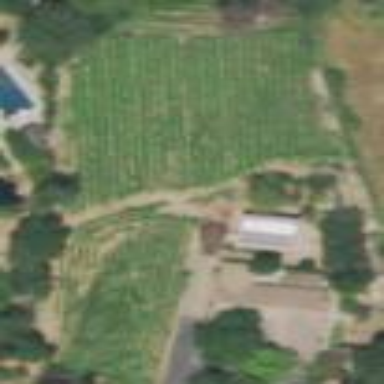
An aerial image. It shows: Orchard filled with olive trees.